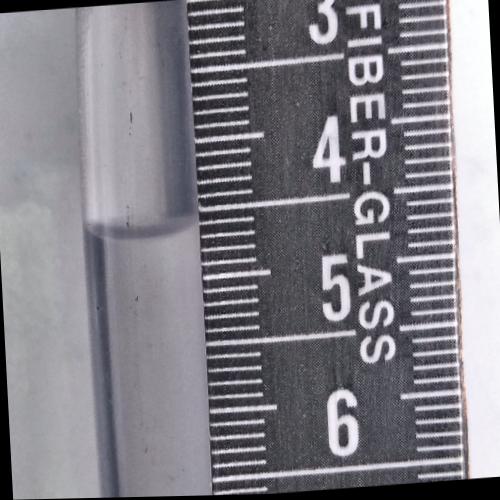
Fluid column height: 4.6 cm